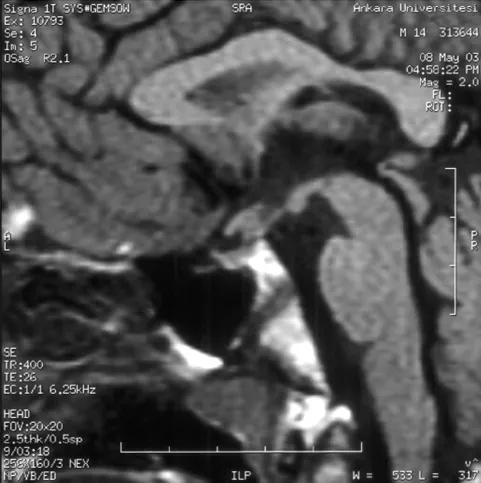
MRI at admission: A 5 mm infundibular thickness, absence of posterior hypophyseal bright spot.
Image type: radiology (mri)